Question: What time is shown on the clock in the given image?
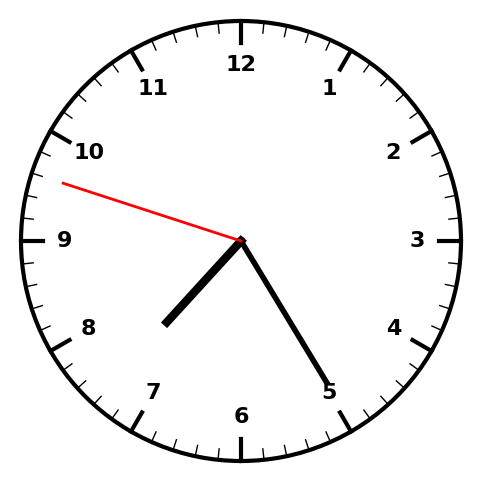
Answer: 07:24:48